Question: I want to extract an elliptical region from an image (a portion of a face portion from an image) preferably in MATLAB:

For example, in this image, I want to extract the region within red boundary.
Can anyone help me with this ?
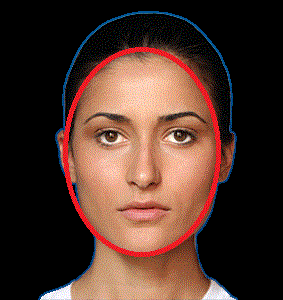
Answer: Cropping is easy, all you have to do is apply a proper mask. The trick is to create such a mask.
Assuming 'A' is your image, try this:
'''
%# Create an ellipse shaped mask
c = fix(size(A) / 2); %# Ellipse center point (y, x)
r_sq = [76, 100] .^ 2; %# Ellipse radii squared (y-axis, x-axis)
[X, Y] = meshgrid(1:size(A, 2), 1:size(A, 1));
ellipse_mask = (r_sq(2) * (X - c(2)) .^ 2 + ...
r_sq(1) * (Y - c(1)) .^ 2 <= prod(r_sq));
%# Apply the mask to the image
A_cropped = bsxfun(@times, A, uint8(ellipse_mask));
'''
The cropped image will be stored in 'A_cropped'.
Play with the coordinates of the center and the values of the radii until you get the desired result.
: I extended the solution for RGB images (if matrix 'A' is 3-D).